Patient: sex M, age 52
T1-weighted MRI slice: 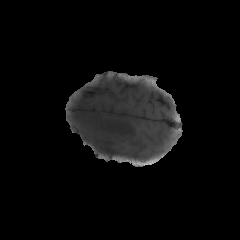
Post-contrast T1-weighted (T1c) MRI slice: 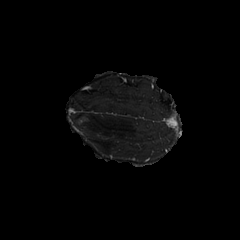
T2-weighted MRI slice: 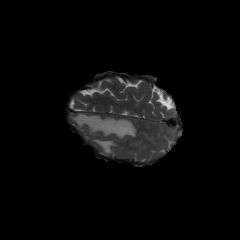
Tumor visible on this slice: yes
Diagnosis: Glioblastoma, IDH-wildtype
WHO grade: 4